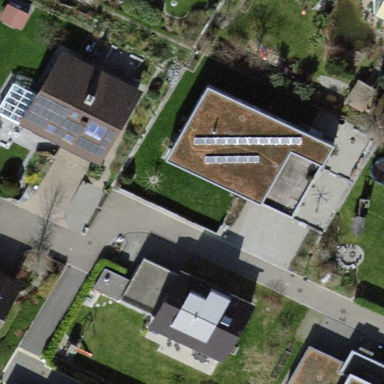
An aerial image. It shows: Detached building.